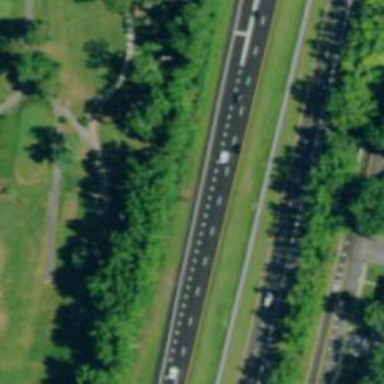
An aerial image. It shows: Urban freeway or expressway.